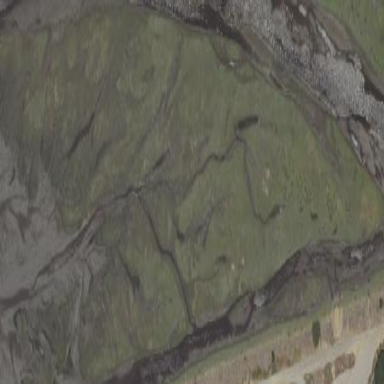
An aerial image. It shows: Saltmarsh wetland.